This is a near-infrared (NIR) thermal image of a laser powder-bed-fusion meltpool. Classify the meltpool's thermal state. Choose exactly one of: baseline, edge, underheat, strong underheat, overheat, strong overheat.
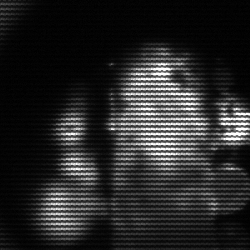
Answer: strong underheat